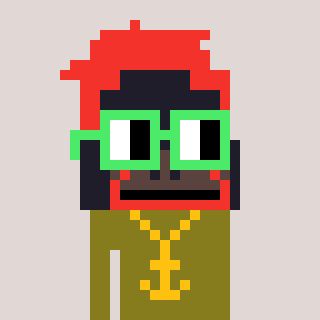
a pixel art character with square light green glasses, a orangutan-shaped head and a gunk-colored body on a warm background